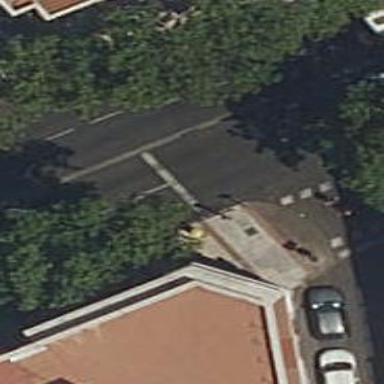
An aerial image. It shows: Post box is visible.